Question: I am trying to merge 3 data frames along a common column "Country", but when I do the length of the df gets cut down to 6. Here are quick snapshots of the three original data frames.
<URL>[
<URL>
Their lengths are 227, 264, and 15 respectively. However when I merge them I get this with a length of only 6 entries ( am checking using len(df))
<URL>
I am using
'''
df = ScimEn.merge(energy).merge(GDP)
'''
'df.set_index('Country', inplace=True)'
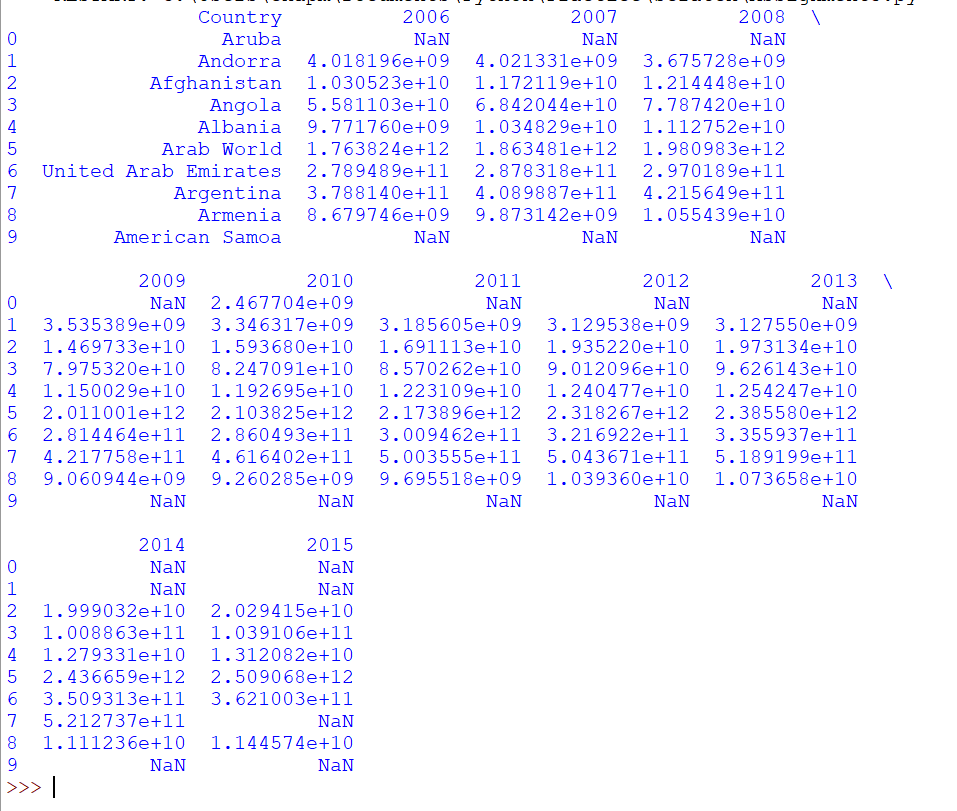
Answer: It is because the default join of '.merge()' is an inner join as described in the documentation <URL>. Your merge then only returns the set of rows where 'Country' is found in all three dataframes. You should instead try to specify which type of join you want, with the keyword 'how: {'left', 'right', 'outer', 'inner'}, default 'inner''. For example an outer join:
'''
df = ScimEn.merge(energy, how='Outer').merge(GDP, how='Outer')
'''